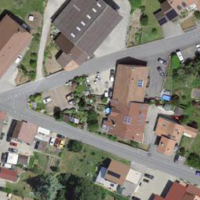
EUNIS habitat code: 54
Species observed at this site:
Tanacetum parthenium